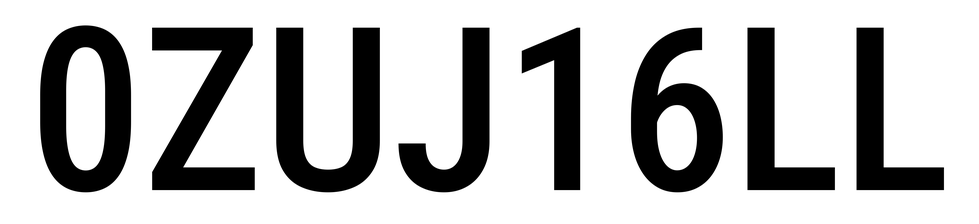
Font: Roboto_Condensed_Medium